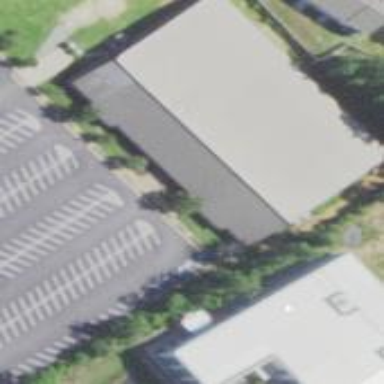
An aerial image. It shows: Commercial building.